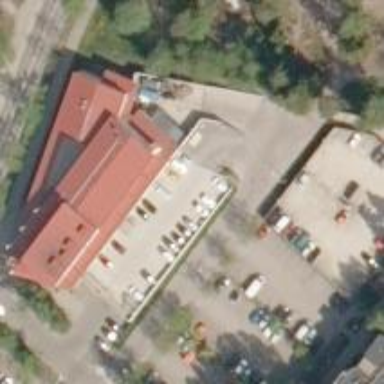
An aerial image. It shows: Retail building.